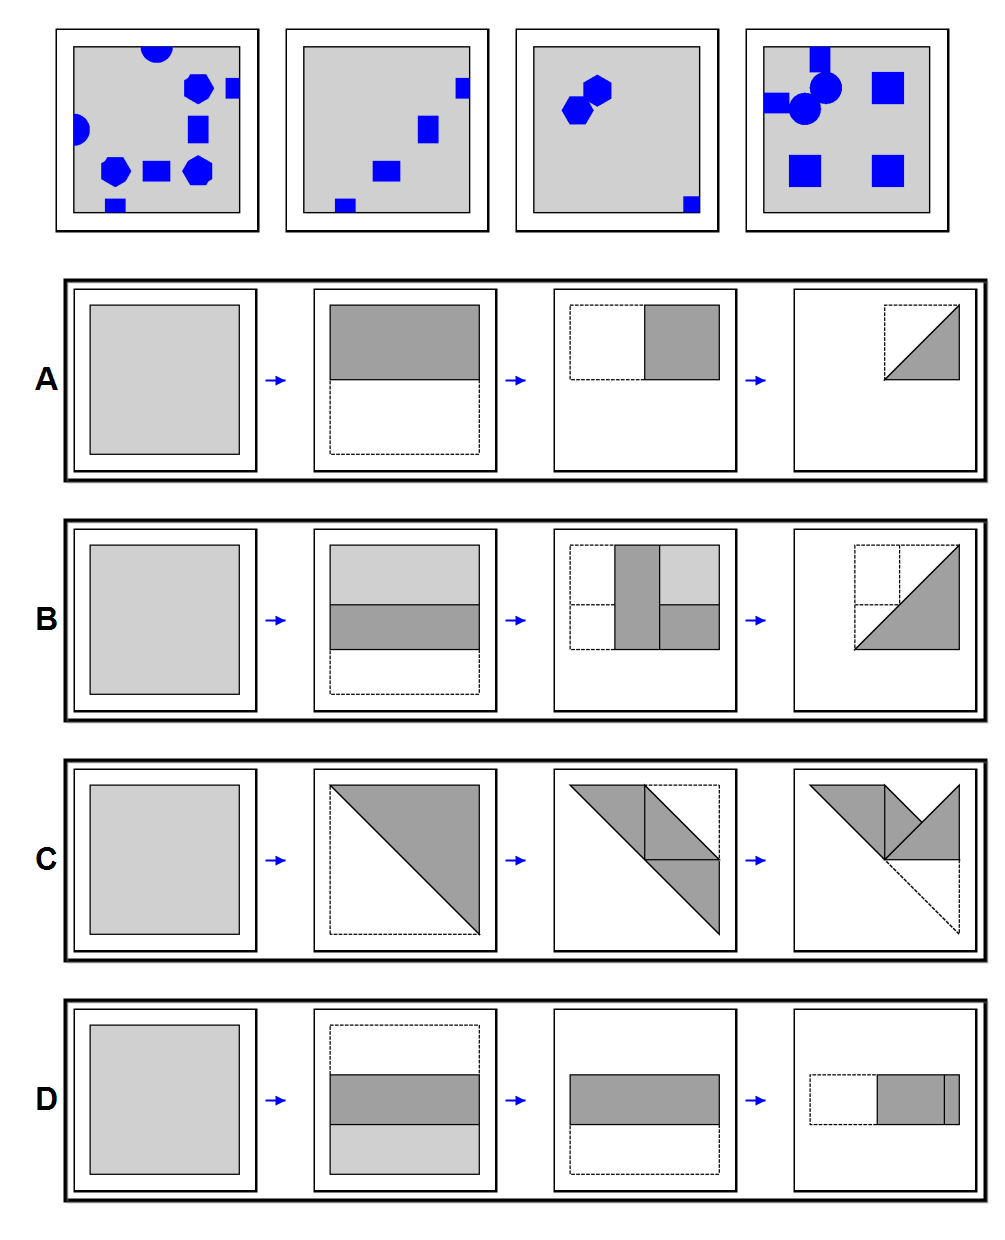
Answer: C